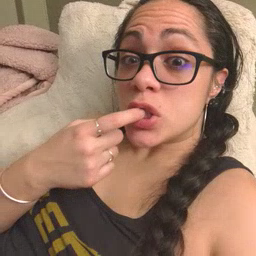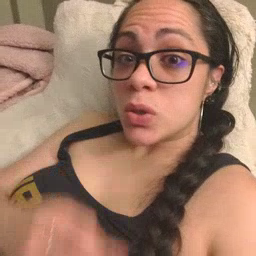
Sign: tooth